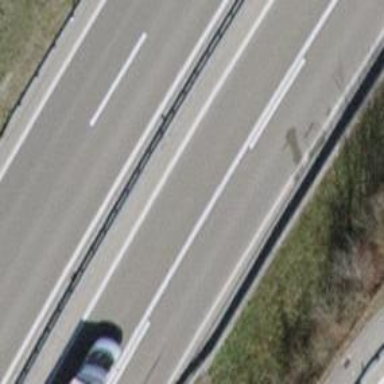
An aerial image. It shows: This is trunk highway with motorroad.